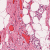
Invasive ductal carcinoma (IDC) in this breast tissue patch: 0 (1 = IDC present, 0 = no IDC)